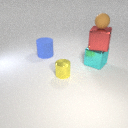
large blue rubber cylinder to the left of small yellow metal cylinder